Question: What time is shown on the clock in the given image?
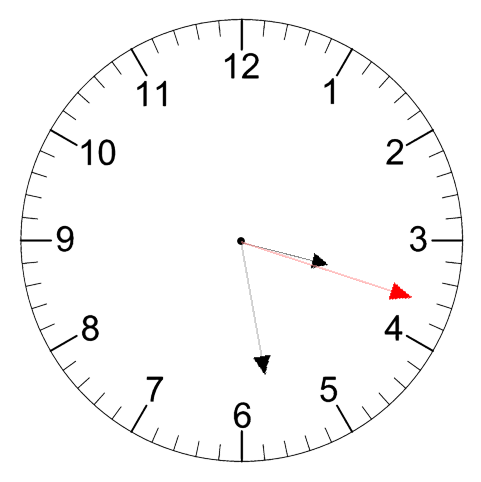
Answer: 03:28:18